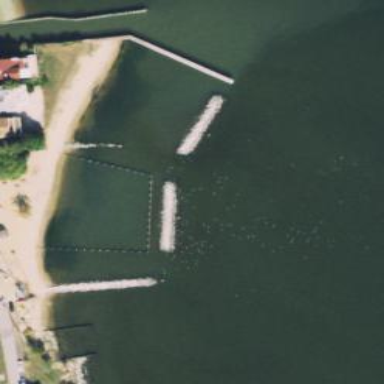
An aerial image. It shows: Breakwater structure.